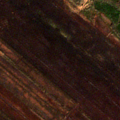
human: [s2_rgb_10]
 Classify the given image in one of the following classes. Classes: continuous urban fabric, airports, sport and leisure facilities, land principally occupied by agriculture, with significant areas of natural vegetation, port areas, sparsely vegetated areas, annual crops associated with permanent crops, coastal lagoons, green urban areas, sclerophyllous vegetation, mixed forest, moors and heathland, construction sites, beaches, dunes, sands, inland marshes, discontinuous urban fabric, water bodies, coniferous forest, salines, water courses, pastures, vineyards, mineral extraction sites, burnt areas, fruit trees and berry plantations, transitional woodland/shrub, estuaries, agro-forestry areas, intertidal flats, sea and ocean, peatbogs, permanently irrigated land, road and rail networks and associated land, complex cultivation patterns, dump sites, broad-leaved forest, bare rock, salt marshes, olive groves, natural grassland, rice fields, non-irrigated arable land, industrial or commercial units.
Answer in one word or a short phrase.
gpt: transitional woodland/shrub, peatbogs